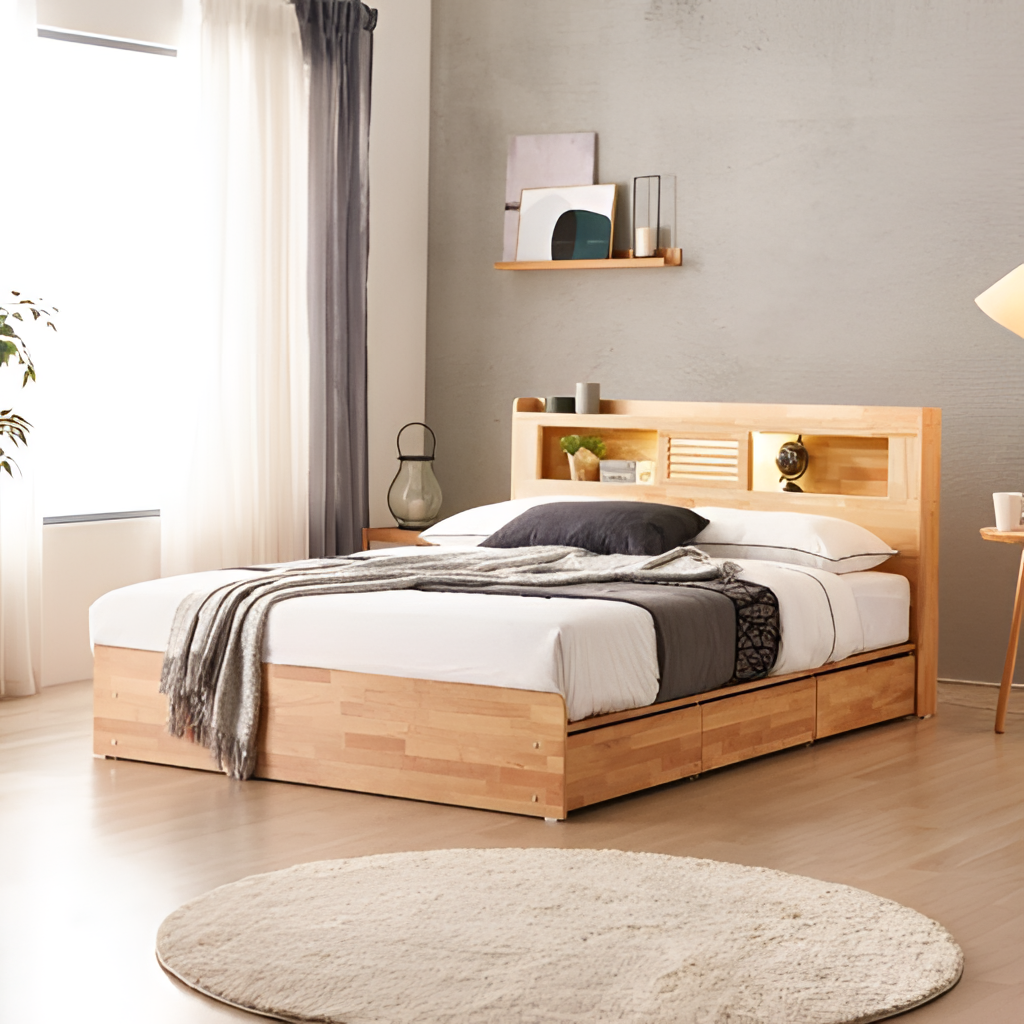
bedroom, wood illuminated headboard bed, contemporary, wood flooring, with plank pattern, gray paint wallpaper, with solid pattern